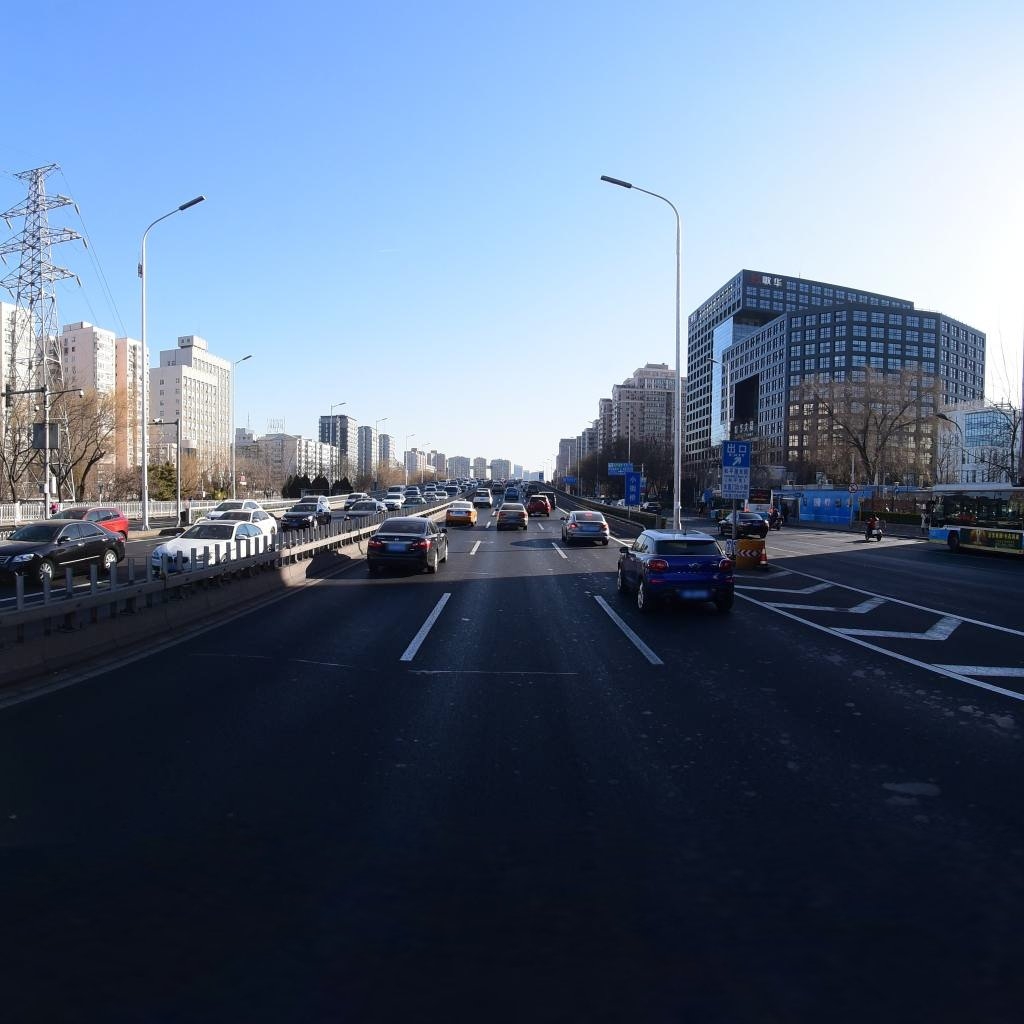
Region: Dongcheng
Road damage annotations: transverse patch, transverse patch